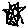
Label: star